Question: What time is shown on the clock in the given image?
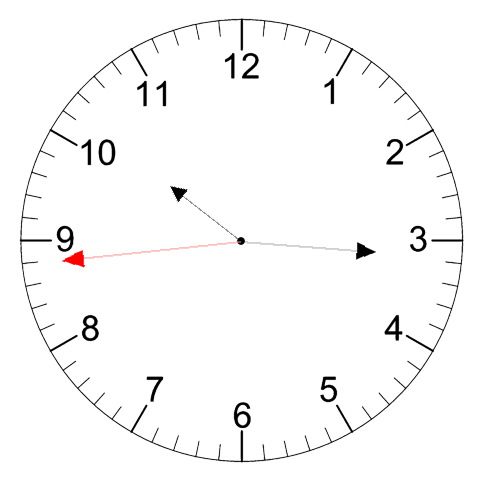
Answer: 10:15:44